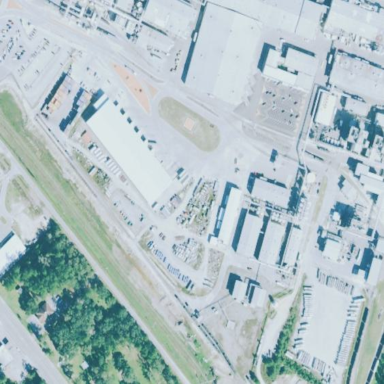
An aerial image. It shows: Industrial area with chemical works.